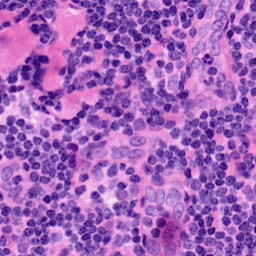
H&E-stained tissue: LymphNode